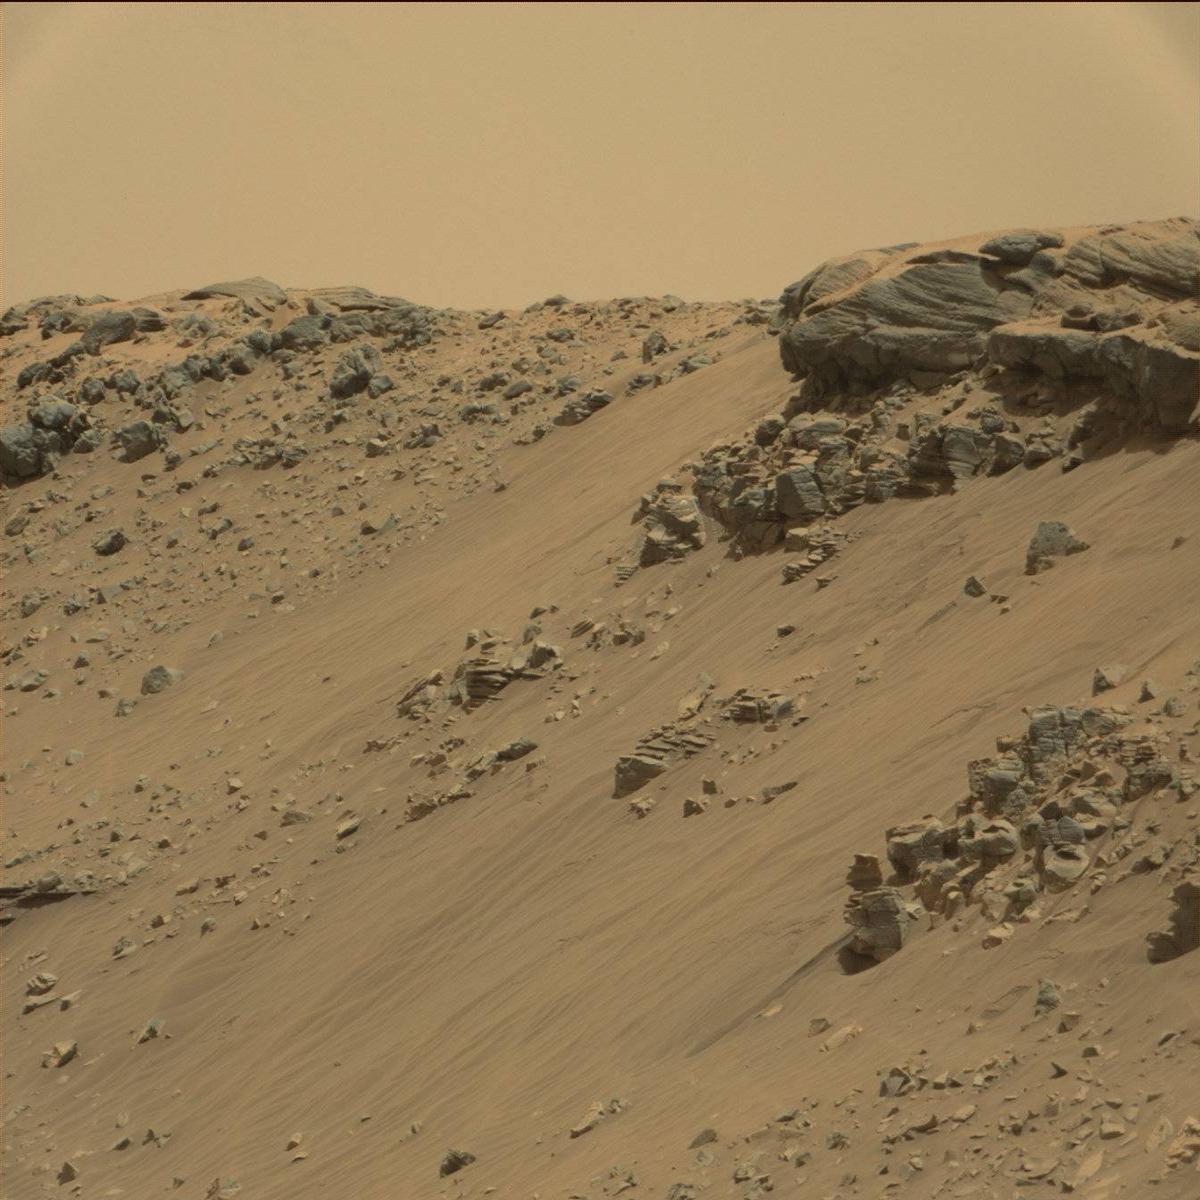
Terrain classes present: Bedrock, Rock, Sand / Soil, Sky